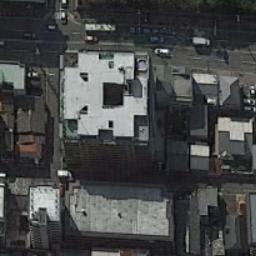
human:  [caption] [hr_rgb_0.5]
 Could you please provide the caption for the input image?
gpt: In a business district there are many tall buildings of different shapes and several roads with many cars .

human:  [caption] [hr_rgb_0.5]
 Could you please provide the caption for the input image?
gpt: A commercial area has some connected buildings and some roads go through the commercial area .

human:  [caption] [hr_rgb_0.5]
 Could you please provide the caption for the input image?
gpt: There are six tall buildings .

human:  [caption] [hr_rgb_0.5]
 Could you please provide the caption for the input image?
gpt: The commercial area is near the road with many cars .

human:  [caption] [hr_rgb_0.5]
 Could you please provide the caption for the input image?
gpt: There are some white buildings on a commercial area .